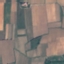
Land use / land cover class: PermanentCrop